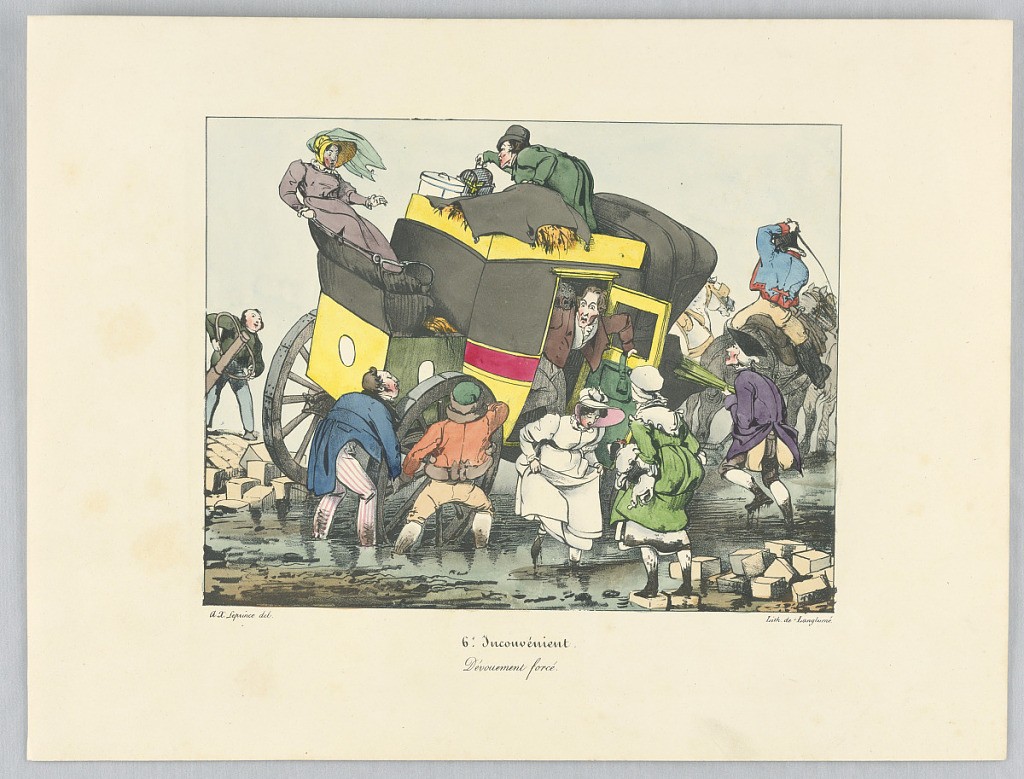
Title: Devouement force, Plate 6 from "Inconvénient"
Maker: Auguste-Xavier Leprince, French, 1799 - 1826
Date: ca. 1825
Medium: Lithograph, brush and watercolor on paper
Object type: Print
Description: Coach stuck fording a stream. It is tipping and the men are working to right it; the women are muddy. Title and artists' names below.